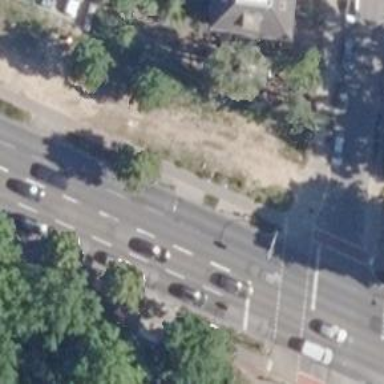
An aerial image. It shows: Asphalt road with separate sidewalks and separate cycleway. The road is classified as primary highway.